Question: I want to dynamically add a (right aligned) button to the active navigation view depending on view Im showing. Is there any proper way to do it? I found many half good examples online, but didnt get them to work. Here is what I tried:
'''
Ext.define('Sencha.view.user.Login', {
extend:'Ext.navigation.View',
//fullscreen: true,
xtype: 'loginview',
requires:[
'Ext.form.FieldSet',
'Ext.field.Email',
'Ext.field.Password'
],
config: {
title: 'Log in',
iconCls: 'use',
cls: 'kidsbackground',
scrollable: false,
navigationBar: {
items: [
]
},
items:[
{
xtype: 'loginform'
}
]
},
addRightButton:function(button){
var navigationBar = this.config.navigationBar;
console.log("navigationBar: "+navigationBar);
var rightButton = Ext.Button.create({
xtype: 'button',
ui: 'action',
iconCls: 'action',
iconMask: true,
align: 'right' });
console.log("rightButton: "+rightButton);
//navigationBar.addItem(rightButton);
var oNavigationbar = {
docked: 'top',
backButton : {
margin: 7,
docked: "left",
ui : 'back'
},
items: [
Ext.create("Ext.Button", {
text: "Button1"
}),
Ext.create("Ext.Button", {
text: "Button2",
align: "right"
})
]
};
this.setNavigationBar(oNavigationbar);
/*this.setNavigationBar({
items: [
{
id: 'rightButton',
xtype: 'button',
text: 'yes!'
//placeHolder: 'Search...',
//align: 'right'
}
]
});*/
console.log("wow, no crash, really ?");
}
});
'''
When I run the above code I get strange errors, one of this is this (see attachment):

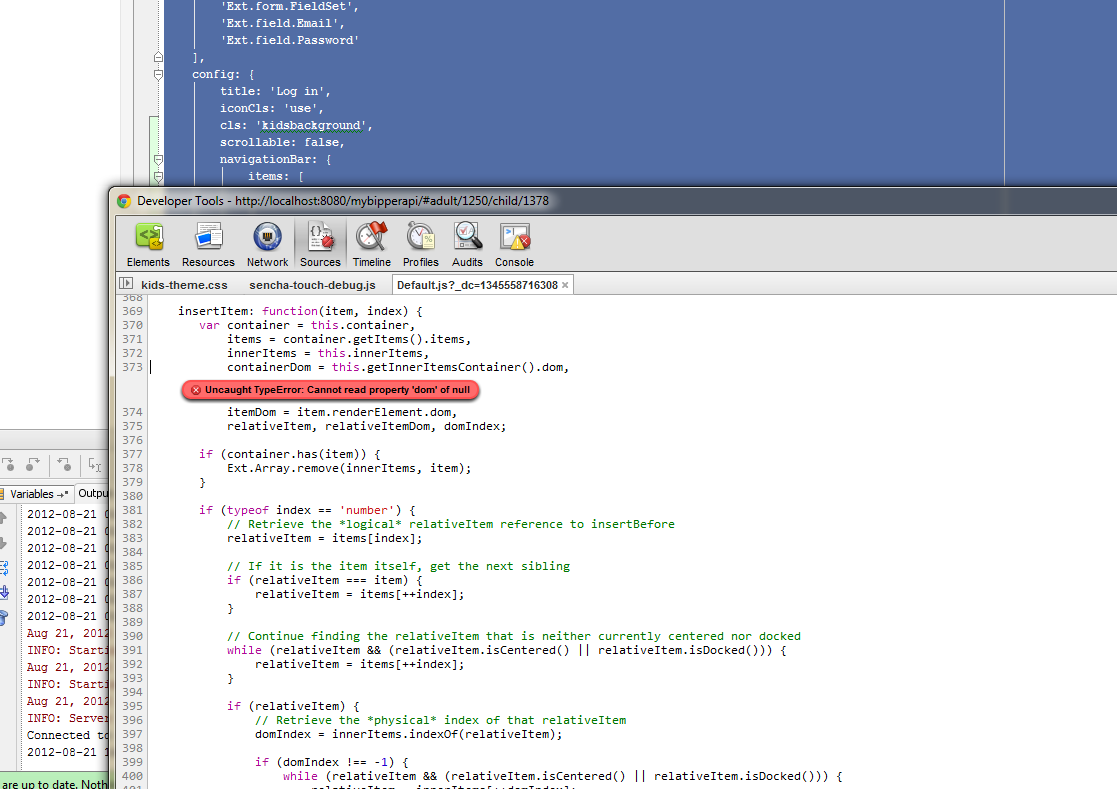
Answer: You can try this code (in Chrome Developer Tools' console) on the <URL> :
'''
Ext.ComponentQuery.query('navigationview')[0].getNavigationBar().add({
xtype:'button',
text:'Right',
align:'right'
});
'''
It basically get the 'navigationview', then the navigation bar of this view and finally add the button to it.
This is the proper way to add a button to the navigation bar.
Hope this helps